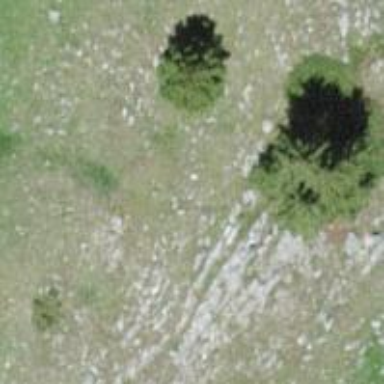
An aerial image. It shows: Needle-leaved tree in its natural environment.